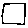
Label: square